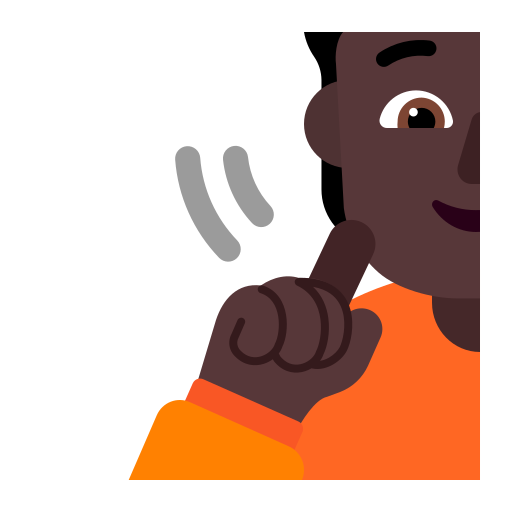
person deaf flat dark